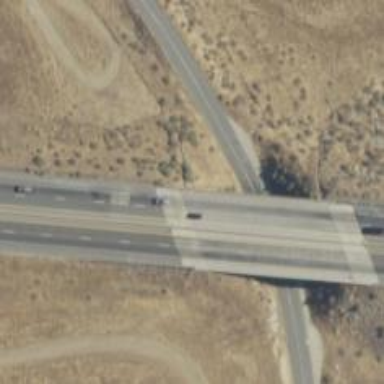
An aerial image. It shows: Viaduct bridge over motorway.